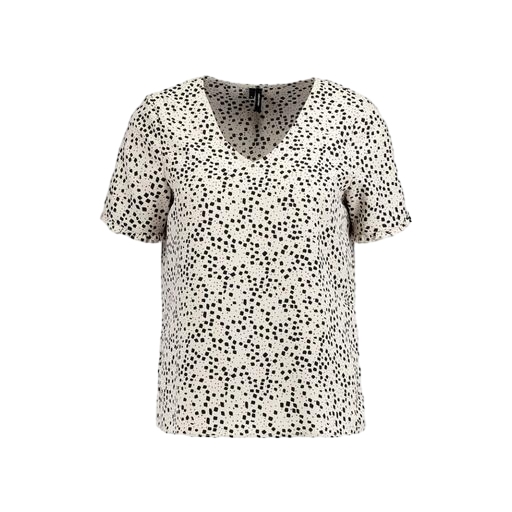
short-sleeve top only macy, black geo-print t-shirt only macy, black printed short-sleeve top only macy, white background